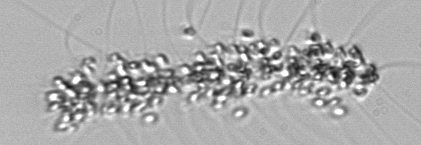
Label: Chaetoceros_didymus_TAG_external_flagellate